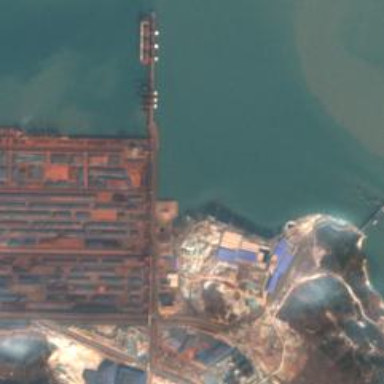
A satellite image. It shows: Industrial area designated for port activities.